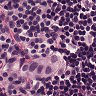
Metastatic tissue present: yes